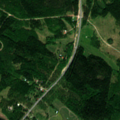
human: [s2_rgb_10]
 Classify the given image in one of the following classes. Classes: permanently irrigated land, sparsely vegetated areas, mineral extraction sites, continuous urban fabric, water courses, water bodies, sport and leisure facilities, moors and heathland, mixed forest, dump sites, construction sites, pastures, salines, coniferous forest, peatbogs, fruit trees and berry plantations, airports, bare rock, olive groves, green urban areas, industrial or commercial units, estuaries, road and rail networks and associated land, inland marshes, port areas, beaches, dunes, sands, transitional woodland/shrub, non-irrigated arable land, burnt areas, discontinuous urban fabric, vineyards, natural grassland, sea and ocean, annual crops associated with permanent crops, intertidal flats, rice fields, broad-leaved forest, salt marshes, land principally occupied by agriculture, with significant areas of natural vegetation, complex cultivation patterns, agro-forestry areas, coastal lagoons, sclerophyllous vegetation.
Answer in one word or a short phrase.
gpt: land principally occupied by agriculture, with significant areas of natural vegetation, coniferous forest, mixed forest